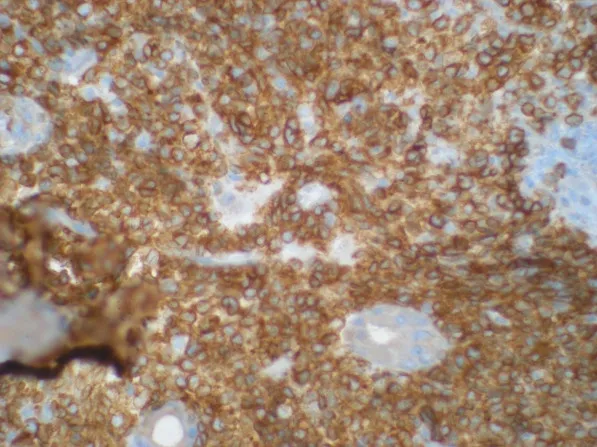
Positive staining of lymphoid infiltrate for CD3 (400 X).
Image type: pathology (immunostaining)